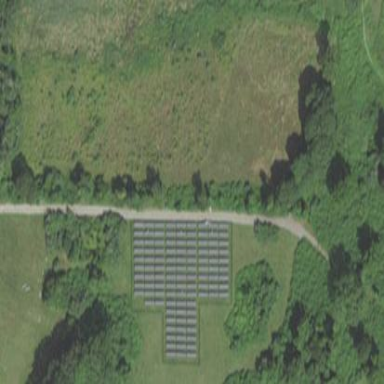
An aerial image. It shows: Solar power plant with photovoltaic technology. The plant generates electricity and is enclosed by fence.